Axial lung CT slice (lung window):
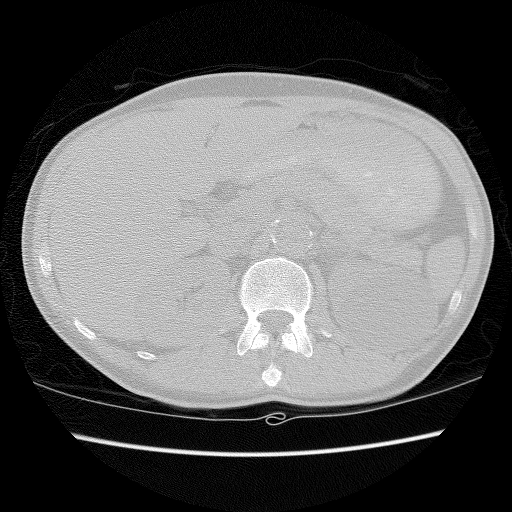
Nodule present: no